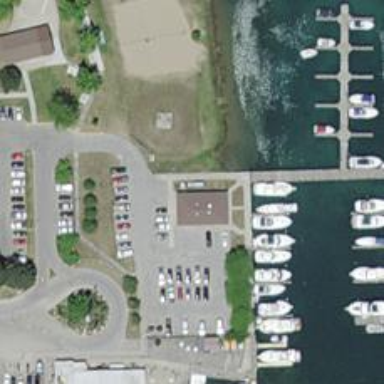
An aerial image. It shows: Marina on leisure land.